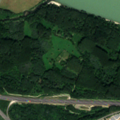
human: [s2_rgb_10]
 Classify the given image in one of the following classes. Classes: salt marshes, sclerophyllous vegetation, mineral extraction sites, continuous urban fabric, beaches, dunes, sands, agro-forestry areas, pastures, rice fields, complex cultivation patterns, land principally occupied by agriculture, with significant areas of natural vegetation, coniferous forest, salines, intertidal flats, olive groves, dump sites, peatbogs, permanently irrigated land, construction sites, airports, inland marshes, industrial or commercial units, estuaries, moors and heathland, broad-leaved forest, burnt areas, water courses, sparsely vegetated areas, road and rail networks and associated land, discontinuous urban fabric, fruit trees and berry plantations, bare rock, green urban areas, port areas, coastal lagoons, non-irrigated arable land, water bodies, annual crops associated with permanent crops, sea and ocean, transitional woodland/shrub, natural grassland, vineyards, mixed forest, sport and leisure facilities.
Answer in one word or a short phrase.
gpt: road and rail networks and associated land, airports, pastures, broad-leaved forest, water courses